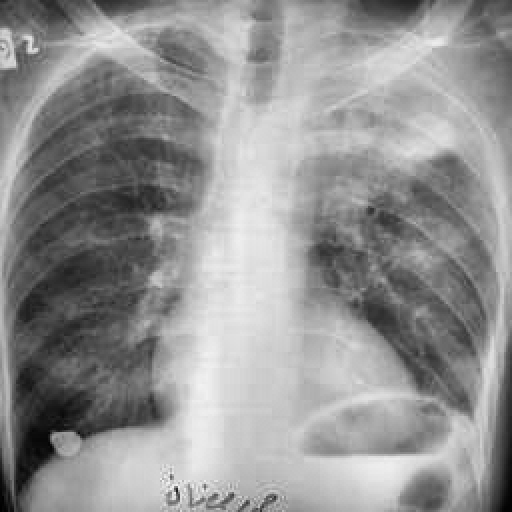
Finding: TUBERCULOSIS